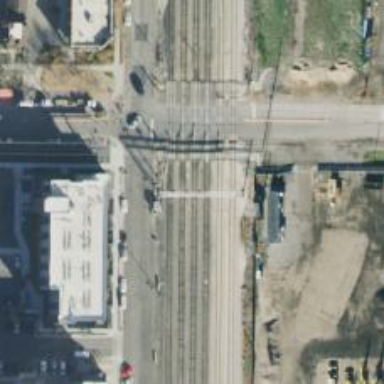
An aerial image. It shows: Railway signal.